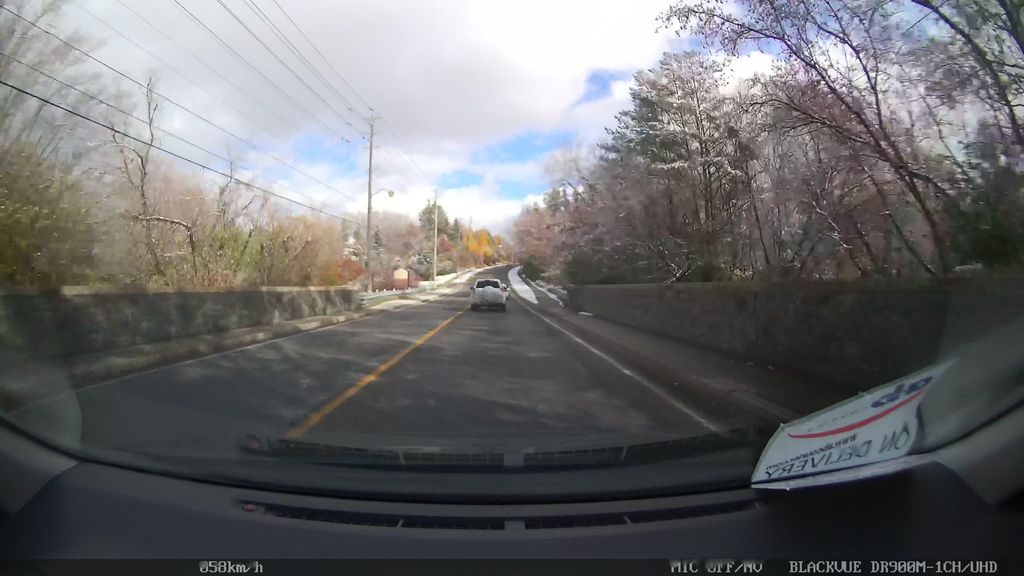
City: toronto